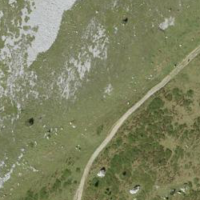
EUNIS habitat code: 26
Species observed at this site:
Nardus stricta